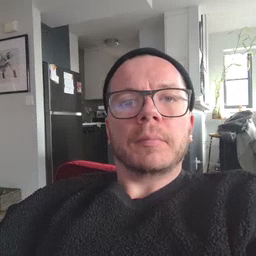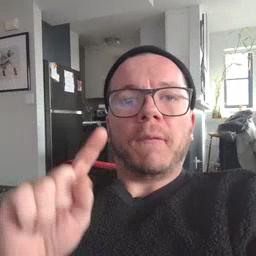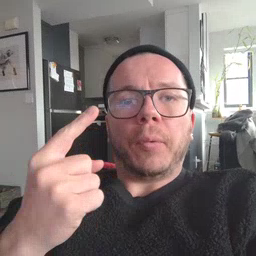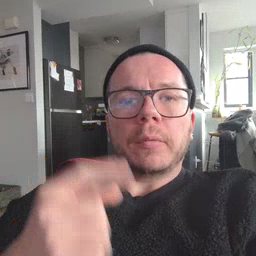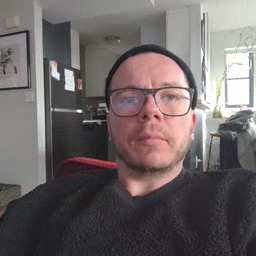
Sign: first